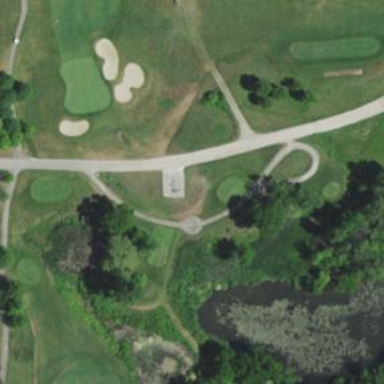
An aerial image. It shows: Area of rough grass used for golf.